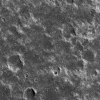
Atmospheric dust classification: not_dusty